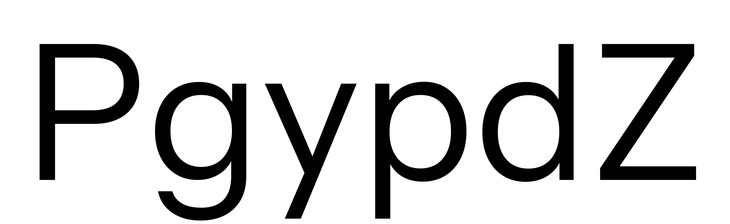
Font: InstrumentSans_Regular